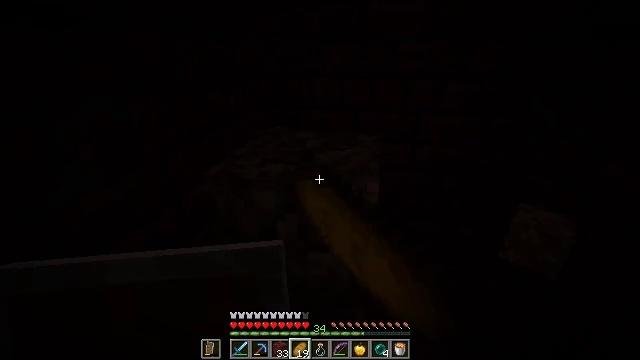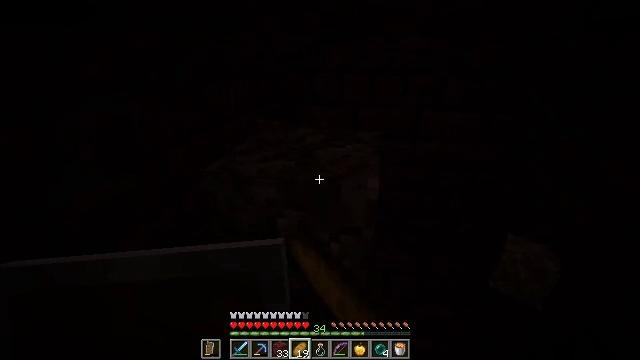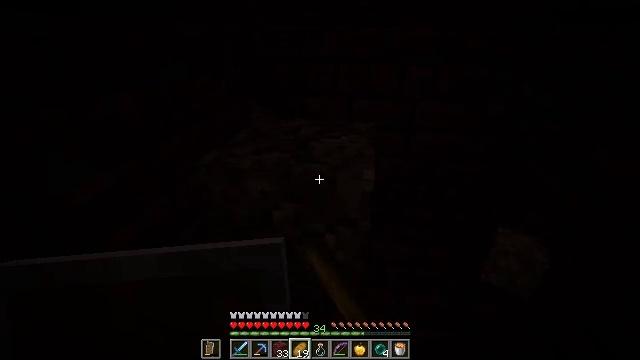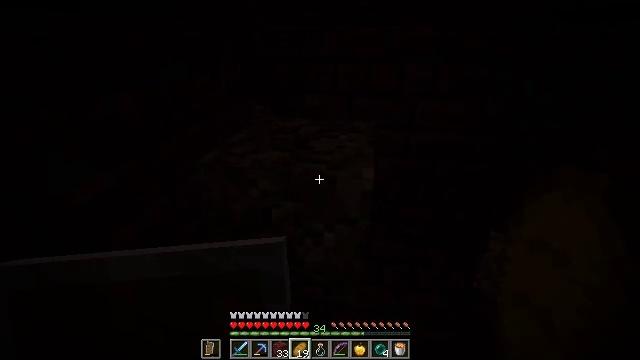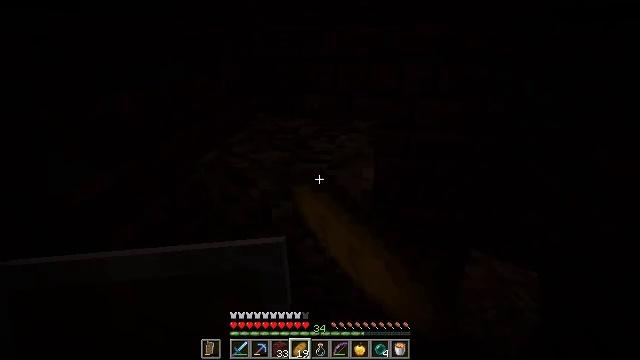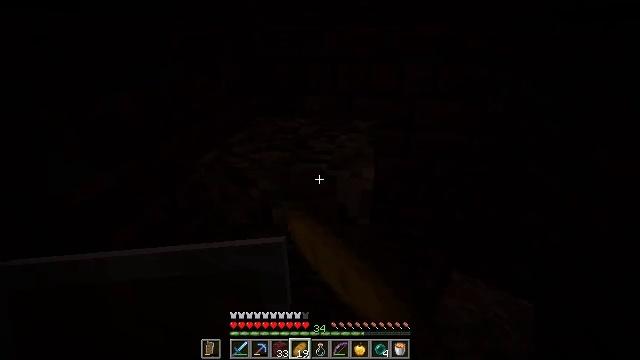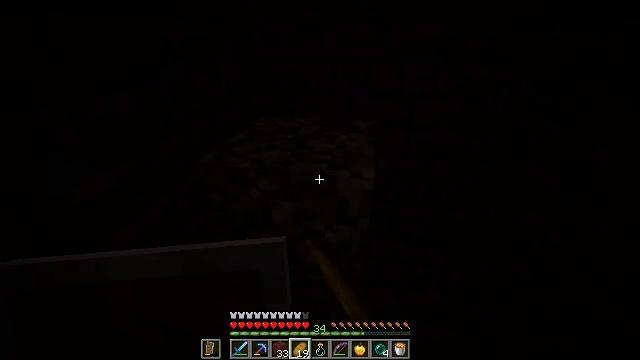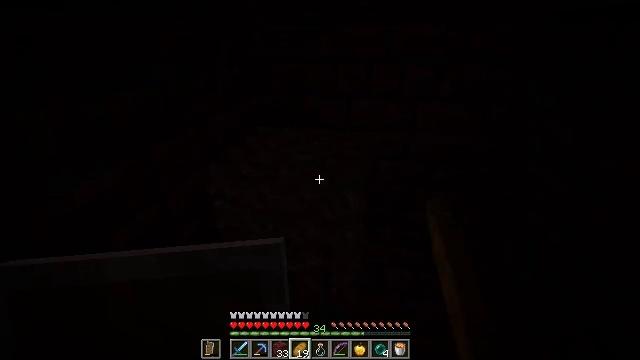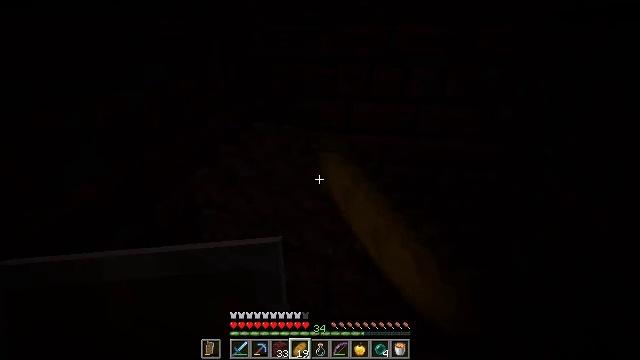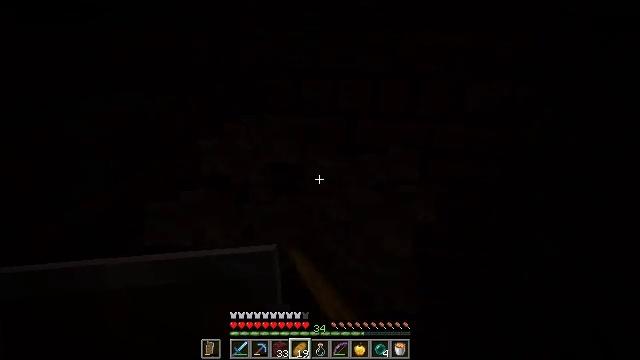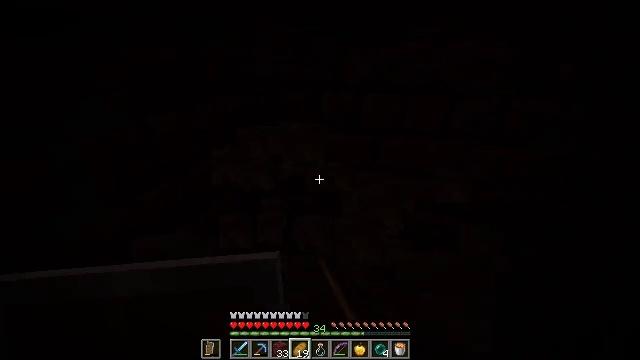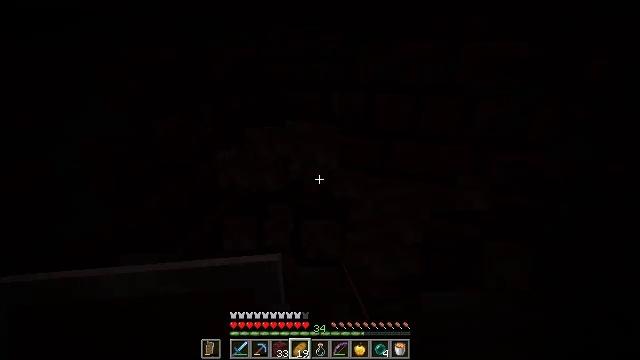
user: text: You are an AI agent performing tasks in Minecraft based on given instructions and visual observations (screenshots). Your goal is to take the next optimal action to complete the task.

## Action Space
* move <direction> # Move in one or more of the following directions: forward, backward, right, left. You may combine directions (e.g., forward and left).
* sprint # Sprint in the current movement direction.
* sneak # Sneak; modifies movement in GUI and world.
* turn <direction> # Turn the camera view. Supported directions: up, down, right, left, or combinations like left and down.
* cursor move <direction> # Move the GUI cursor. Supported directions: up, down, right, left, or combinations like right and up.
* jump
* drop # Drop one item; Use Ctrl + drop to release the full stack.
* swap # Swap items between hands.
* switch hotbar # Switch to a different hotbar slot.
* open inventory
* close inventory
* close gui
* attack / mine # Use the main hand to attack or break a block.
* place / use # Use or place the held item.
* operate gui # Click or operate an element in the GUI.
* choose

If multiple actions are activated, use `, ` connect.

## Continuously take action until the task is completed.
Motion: motion action
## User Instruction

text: Gather soul sand from the Nether.
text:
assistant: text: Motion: attack / mine
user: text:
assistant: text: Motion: turn right and down, attack / mine
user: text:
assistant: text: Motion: attack / mine
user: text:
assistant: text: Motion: attack / mine
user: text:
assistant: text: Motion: attack / mine
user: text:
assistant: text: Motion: attack / mine
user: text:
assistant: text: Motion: move forward, attack / mine
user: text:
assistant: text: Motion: move forward, attack / mine
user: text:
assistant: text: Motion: move forward, turn up, attack / mine
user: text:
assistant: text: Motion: move forward, turn left, attack / mine
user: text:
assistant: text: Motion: move forward, turn left, attack / mine
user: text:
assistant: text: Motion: attack / mine